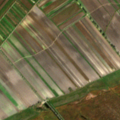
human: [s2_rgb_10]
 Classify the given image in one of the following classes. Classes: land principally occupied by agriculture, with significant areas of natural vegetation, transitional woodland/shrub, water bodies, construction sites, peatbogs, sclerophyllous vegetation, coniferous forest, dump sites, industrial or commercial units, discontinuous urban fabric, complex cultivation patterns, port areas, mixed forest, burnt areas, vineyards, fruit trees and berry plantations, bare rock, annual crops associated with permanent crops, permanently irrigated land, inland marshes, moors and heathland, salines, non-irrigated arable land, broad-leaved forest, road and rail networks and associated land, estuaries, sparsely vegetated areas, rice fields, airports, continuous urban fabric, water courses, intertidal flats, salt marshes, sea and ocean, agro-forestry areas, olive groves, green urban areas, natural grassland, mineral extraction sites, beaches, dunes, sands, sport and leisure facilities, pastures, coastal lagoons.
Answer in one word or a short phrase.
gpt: non-irrigated arable land, vineyards, pastures, inland marshes